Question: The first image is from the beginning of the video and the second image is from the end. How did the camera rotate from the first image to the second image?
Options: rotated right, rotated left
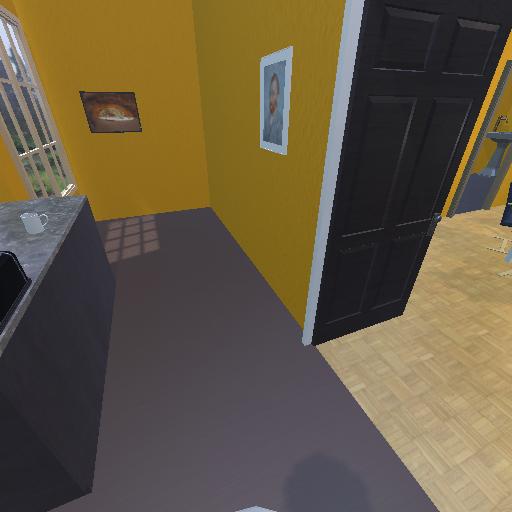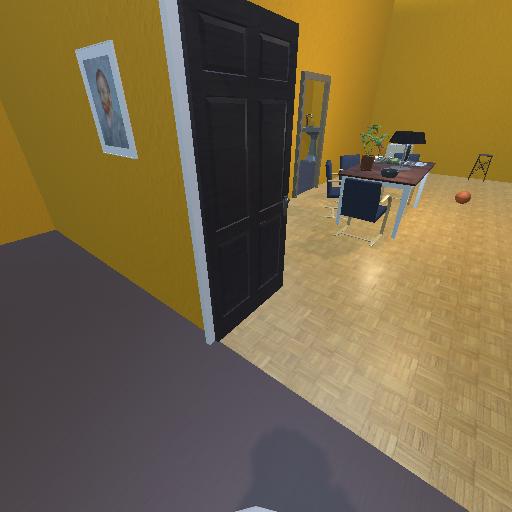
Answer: rotated right